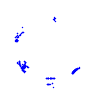
Particle: kaon